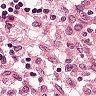
Metastatic tissue present: no